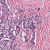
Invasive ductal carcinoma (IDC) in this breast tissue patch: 1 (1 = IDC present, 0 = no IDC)